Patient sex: F
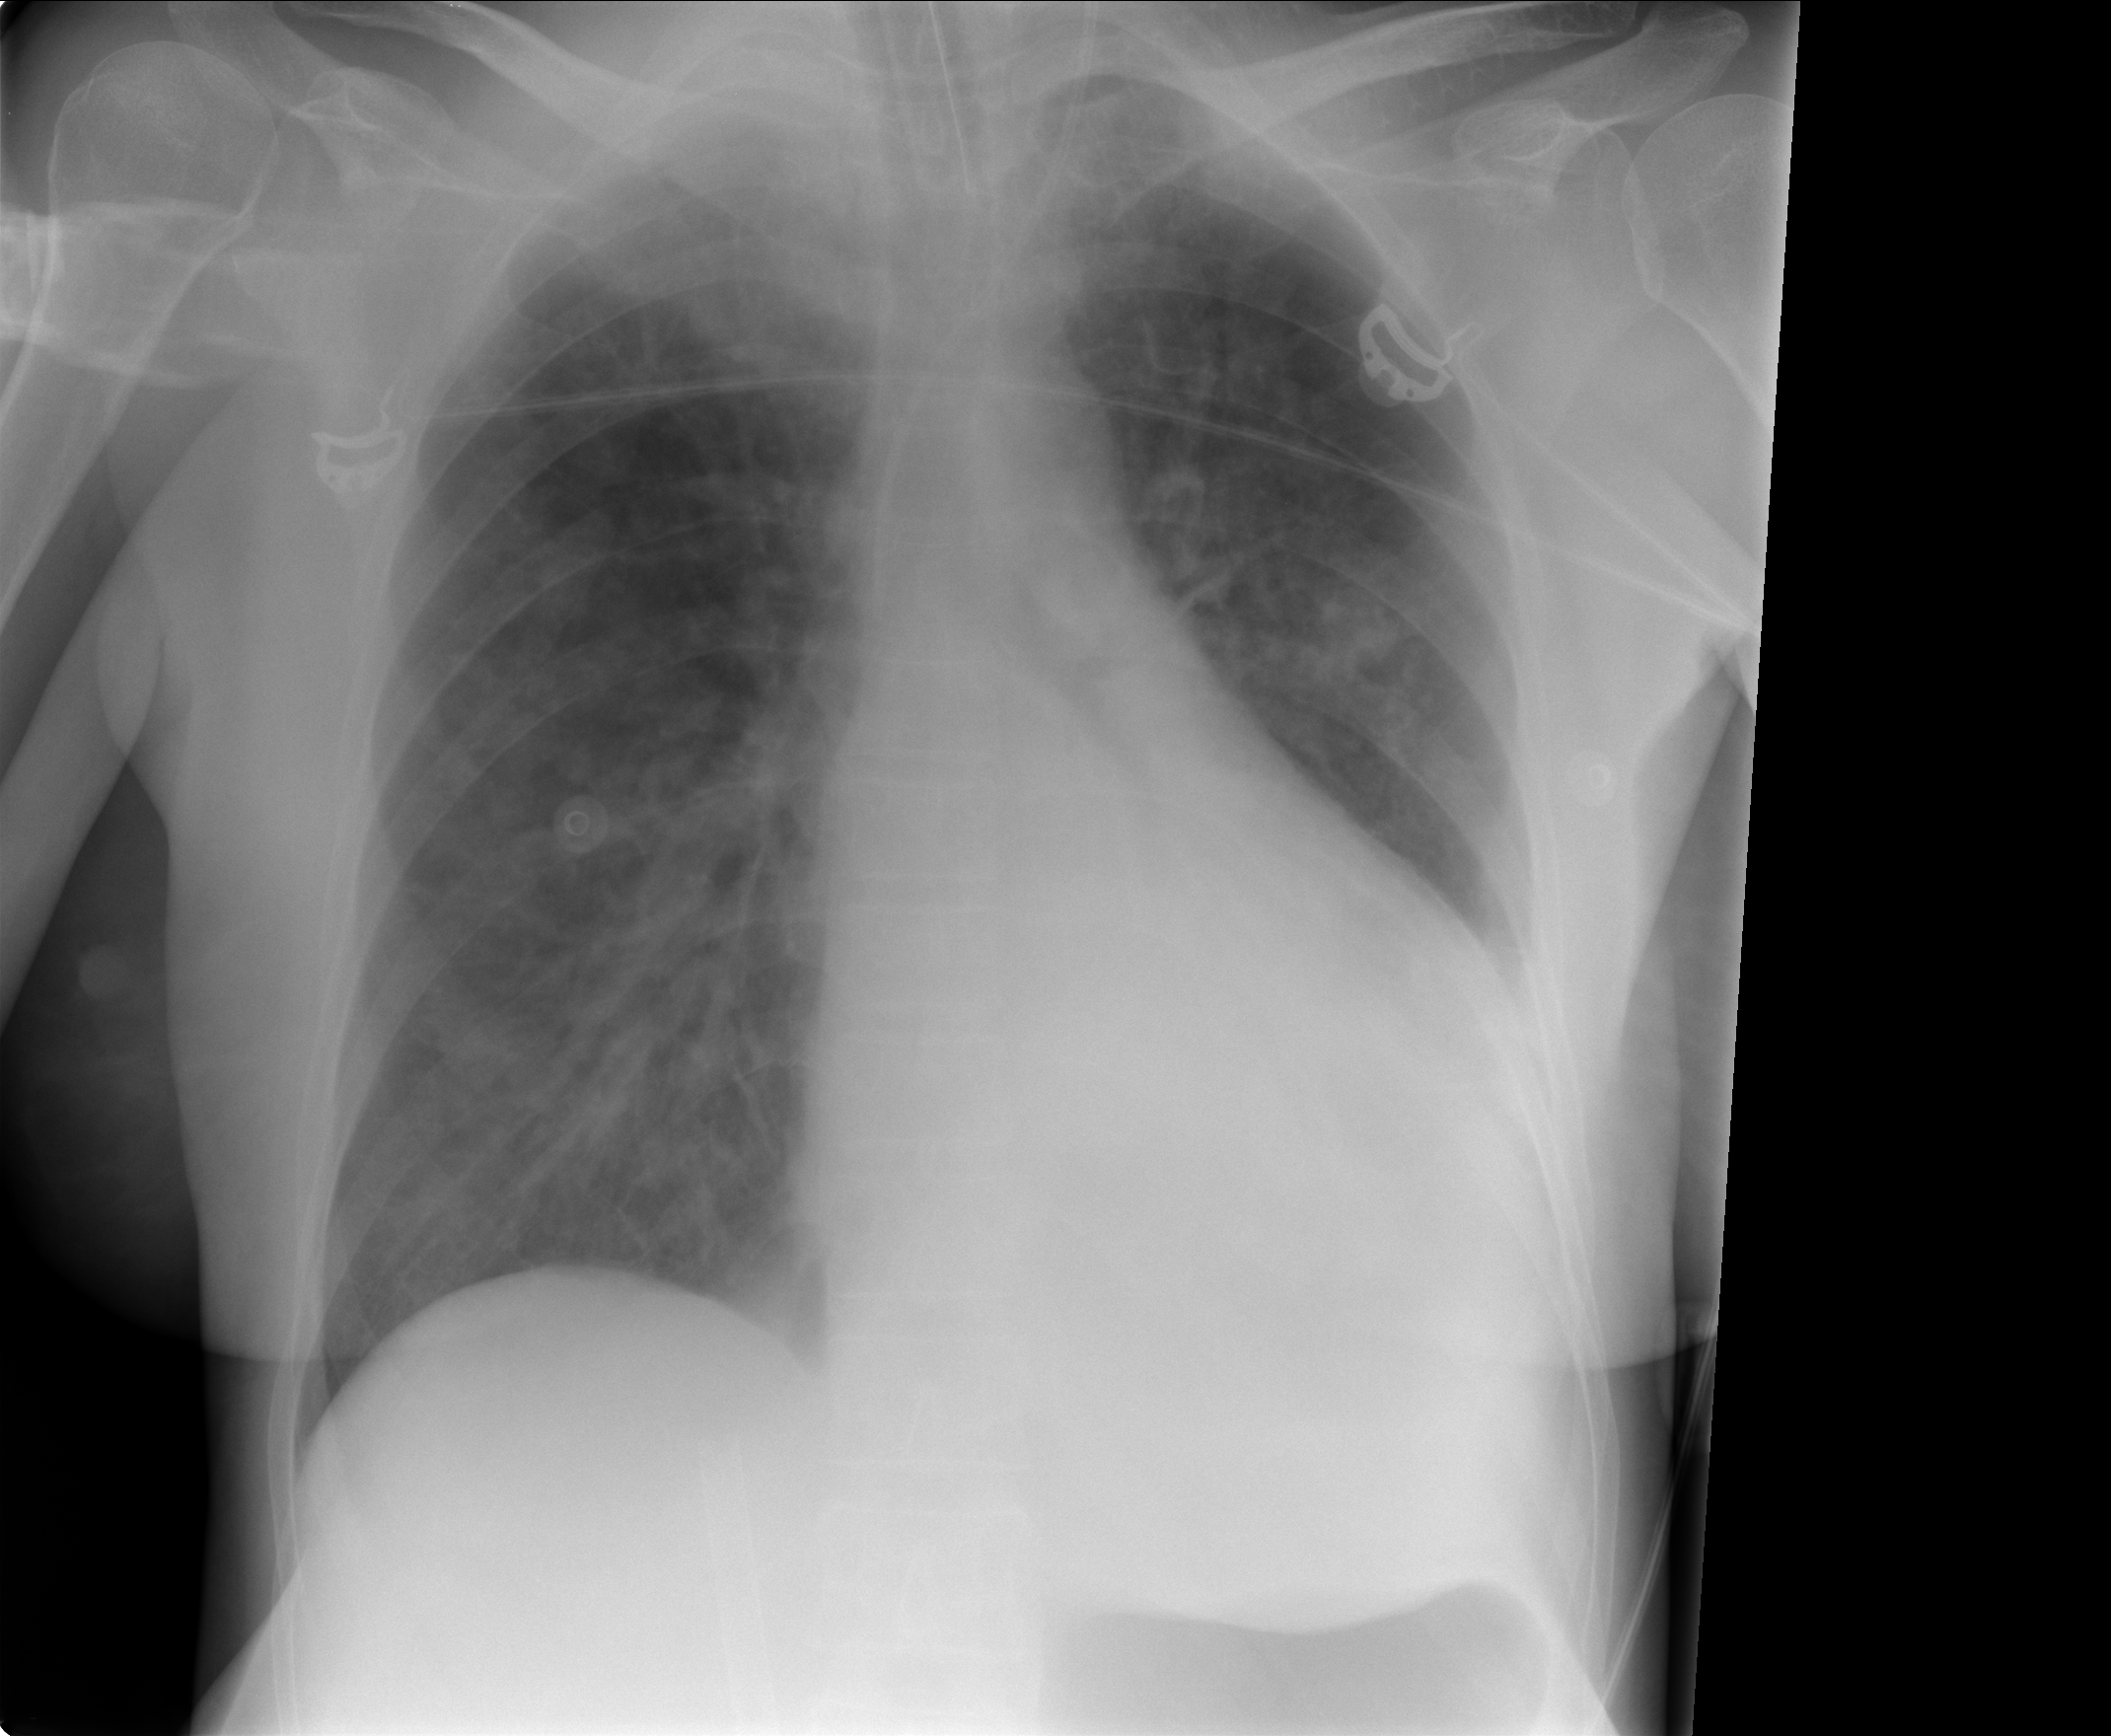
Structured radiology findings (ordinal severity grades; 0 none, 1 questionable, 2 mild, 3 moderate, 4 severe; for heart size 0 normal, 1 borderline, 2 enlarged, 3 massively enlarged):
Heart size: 2
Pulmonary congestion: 2
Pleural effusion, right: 0
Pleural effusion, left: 0
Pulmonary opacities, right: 0
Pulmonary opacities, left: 0
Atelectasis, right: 0
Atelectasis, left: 0